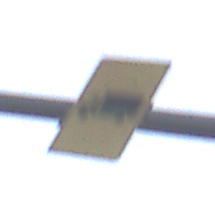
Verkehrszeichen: KFZZulaessigeGesamtmasse3Komma5TOhnePfeilsymbol
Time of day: SunriseSunset
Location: Outdoor (Suburban)
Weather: Clear
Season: NotSpecified
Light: Natural